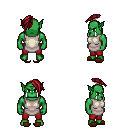
a pixel art fantasy rpg character, male body template, orc, green skin, white tunic, red pants, brunette long mohawk hairstyle, brown slippers, four views (front, back, left, right), 2x2 character sprite sheet, small pixel art, hard edges, no anti-aliasing